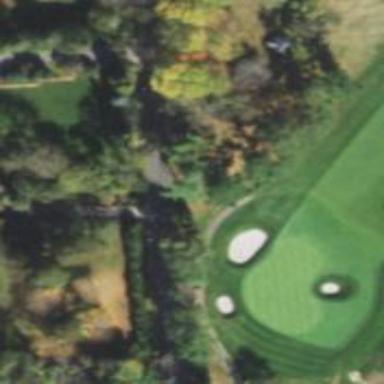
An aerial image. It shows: Pathway for golfing.